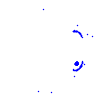
Particle: proton